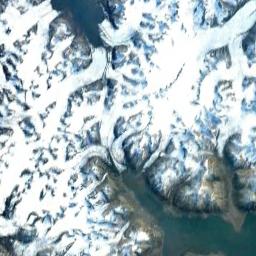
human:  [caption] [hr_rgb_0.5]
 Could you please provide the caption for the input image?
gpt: There is snow on the part of the snowberg .

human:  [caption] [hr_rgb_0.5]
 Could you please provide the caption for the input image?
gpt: The snow berg is next to the lake .

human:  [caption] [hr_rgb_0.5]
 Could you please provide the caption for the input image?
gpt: The snowberg is covered with glaciers and some lakes are next to the snowberg .

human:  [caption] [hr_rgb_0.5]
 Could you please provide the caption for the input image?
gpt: A large mountain covered in snow is surrounded by blue water .

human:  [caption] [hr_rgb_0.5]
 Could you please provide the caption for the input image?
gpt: There are much snow and some lakes on the snowberg .